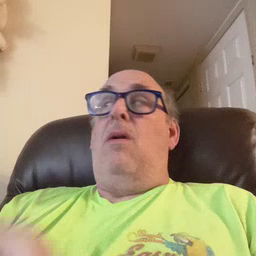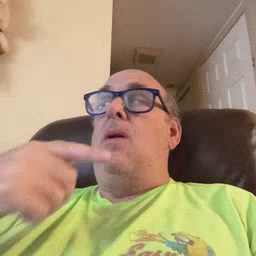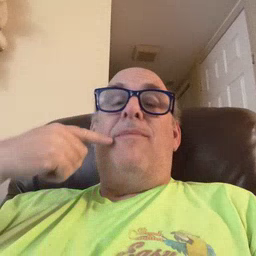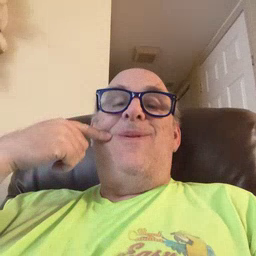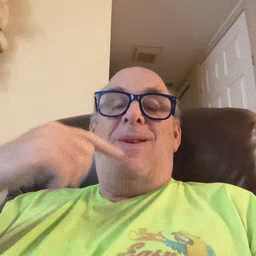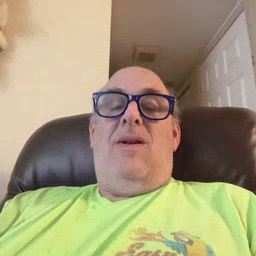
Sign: smile